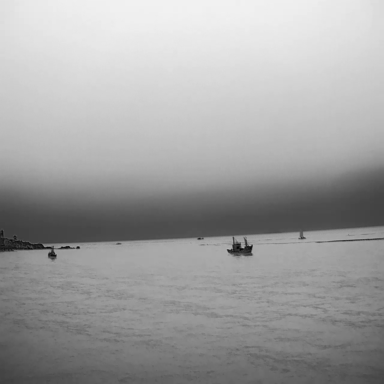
There are five objects shown in the infrared image, including three bulk_carriers, a canoe, and a sailboat.